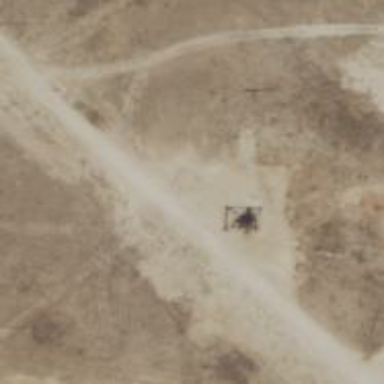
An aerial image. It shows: Petroleum well.